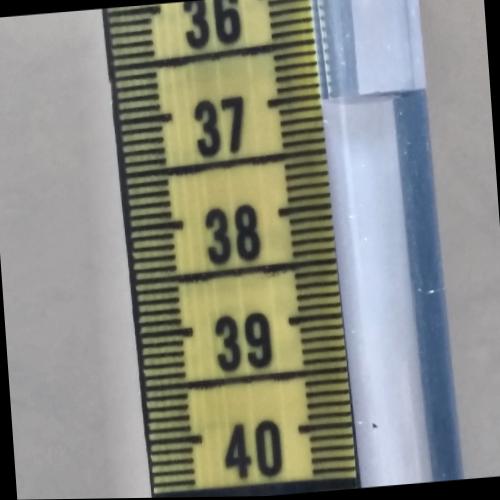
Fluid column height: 37.0 cm